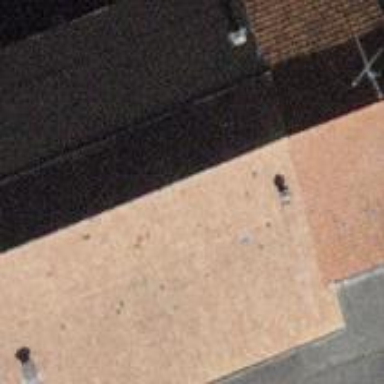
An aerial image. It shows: Building with tile roof.